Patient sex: M
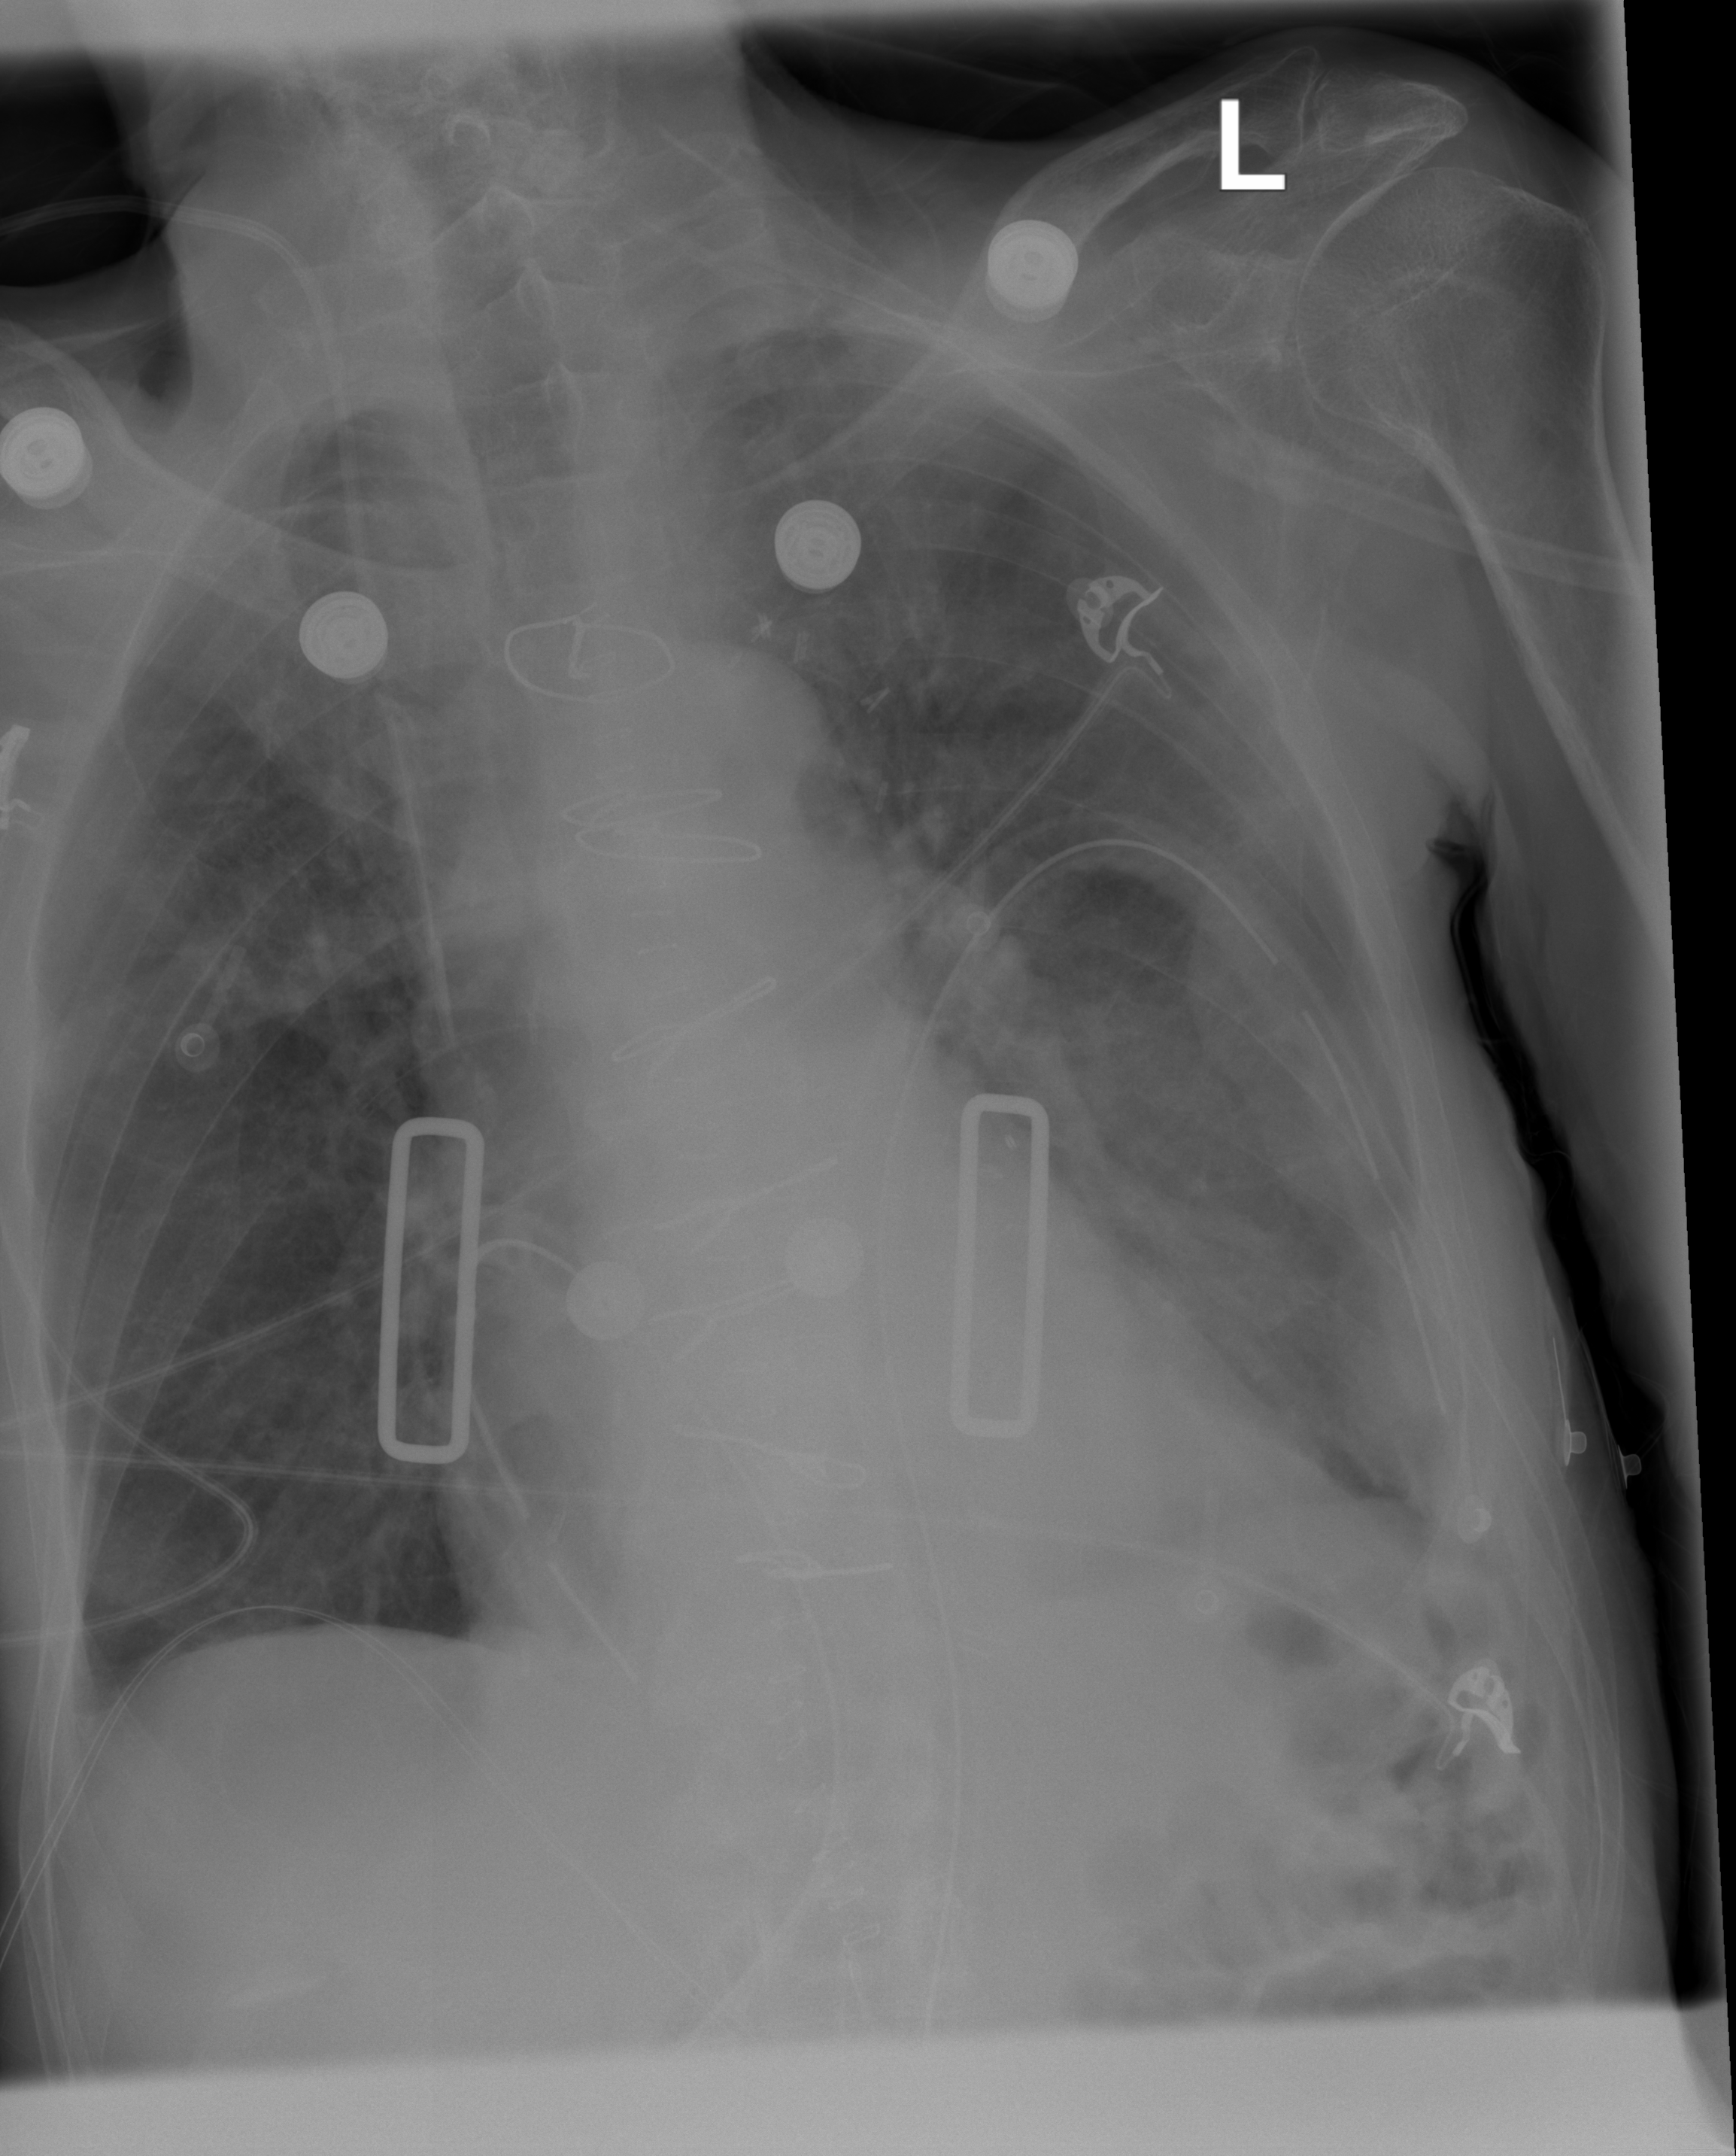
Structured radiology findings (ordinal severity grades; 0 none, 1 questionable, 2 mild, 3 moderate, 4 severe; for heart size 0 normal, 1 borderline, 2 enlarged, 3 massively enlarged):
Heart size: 0
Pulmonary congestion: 1
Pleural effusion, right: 0
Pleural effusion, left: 3
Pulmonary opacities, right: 0
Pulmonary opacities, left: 0
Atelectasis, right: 0
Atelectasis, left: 0